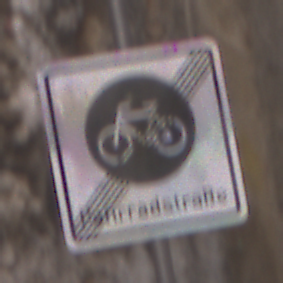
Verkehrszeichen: EndeFahrradstrasse
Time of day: Midday
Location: Outdoor (Urban)
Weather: PartlyCloudy
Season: NotSpecified
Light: Natural